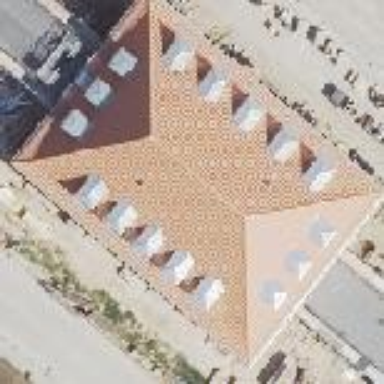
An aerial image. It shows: Building with hipped roof.